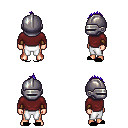
a pixel art fantasy rpg character, male body template, human, light skin, maroon long-sleeve shirt, white pants, blue mohawk hairstyle, metal helm, leather bracers, black slippers, four views (front, back, left, right), 2x2 character sprite sheet, small pixel art, hard edges, no anti-aliasing